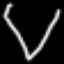
Label: diamond